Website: crate-barrel
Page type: billing-address
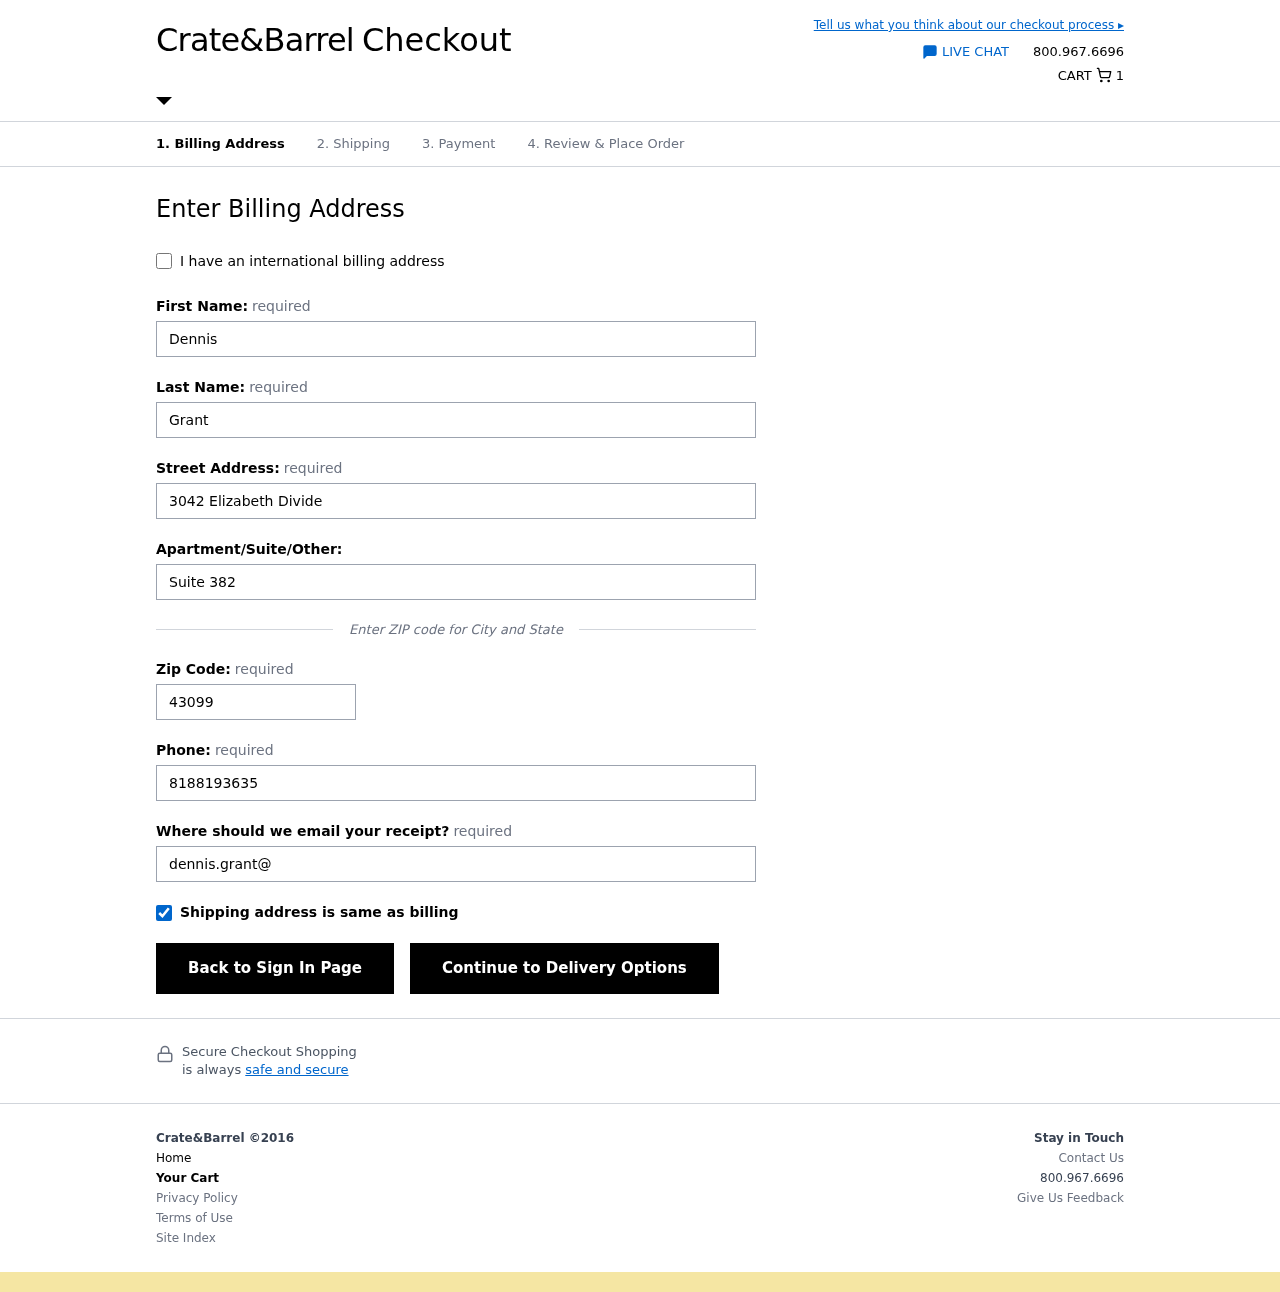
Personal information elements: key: PII_EMAIL
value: dennis.grant@hotmail.com
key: PII_FIRSTNAME
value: Dennis
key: PII_LASTNAME
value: Grant
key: PII_PHONE
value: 8188193635
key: PII_POSTCODE
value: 43099
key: PII_STREET
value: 3042 Elizabeth Divide
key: PII_STREET2
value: Suite 382
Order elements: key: ORDER_NUM_ITEMS
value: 1